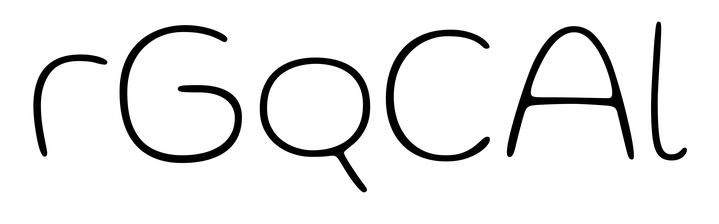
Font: Gluten_Thin